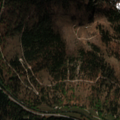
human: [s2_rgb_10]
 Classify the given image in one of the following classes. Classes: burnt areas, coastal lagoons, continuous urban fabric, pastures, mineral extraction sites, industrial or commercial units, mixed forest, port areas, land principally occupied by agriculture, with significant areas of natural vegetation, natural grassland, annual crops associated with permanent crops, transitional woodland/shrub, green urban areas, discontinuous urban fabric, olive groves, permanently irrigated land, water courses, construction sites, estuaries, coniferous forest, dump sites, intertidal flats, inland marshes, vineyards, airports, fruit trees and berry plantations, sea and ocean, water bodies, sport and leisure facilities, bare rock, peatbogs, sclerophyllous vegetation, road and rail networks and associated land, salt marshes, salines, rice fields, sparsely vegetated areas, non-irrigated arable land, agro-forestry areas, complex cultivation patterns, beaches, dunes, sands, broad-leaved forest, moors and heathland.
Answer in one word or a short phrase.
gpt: pastures, coniferous forest, mixed forest